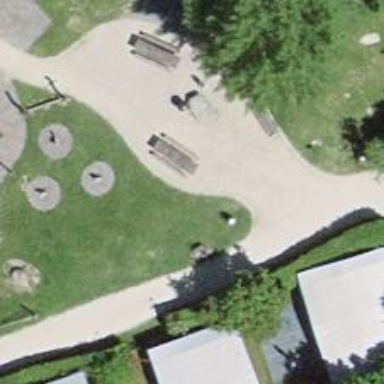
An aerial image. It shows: Picnic table located in leisure land area.